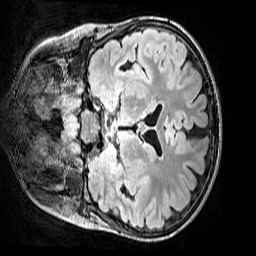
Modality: FLAIR
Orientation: coronal
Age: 9
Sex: male
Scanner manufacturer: siemens
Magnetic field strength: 3 T
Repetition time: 5 s
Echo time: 0.388 s